Field crop: maize
Growth stage: 1
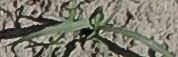
Species: sorghum